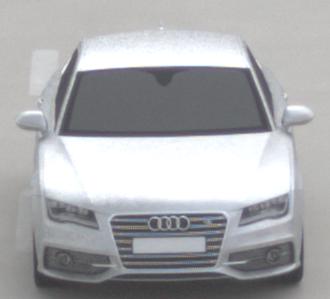
Make: Audi
Model: S7 Sportback cod
Detailed model: S7 (4G) Sportback
Model produced from: 2012/06
Model produced until: 2014/05
Doors: 5
Color: white
Road condition: dry road
Daytime: morning or afternoon
Contrast: low contrast